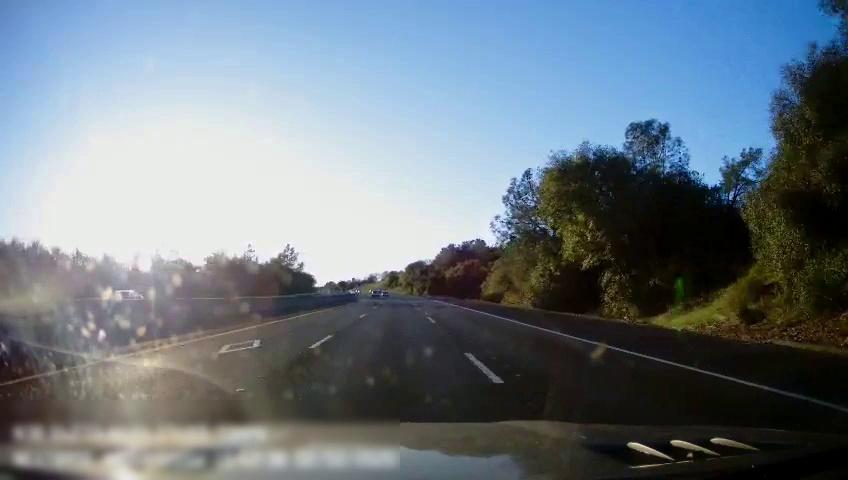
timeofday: Day
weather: Cloudy
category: Drivable Space
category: Vehicles | Car
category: Vehicles | SUV
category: Lanes | Alternate Lane
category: Lanes | Current Lane
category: Lanes | Current Lane
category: Lanes | Alternate Lane